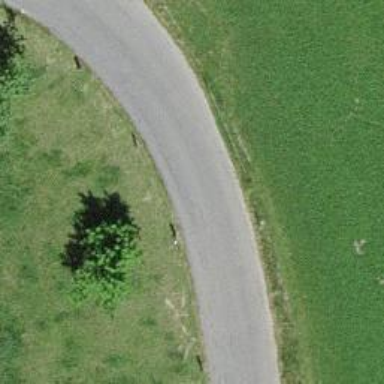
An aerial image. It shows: Unclassified road with asphalt surface.